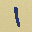
Label: 1